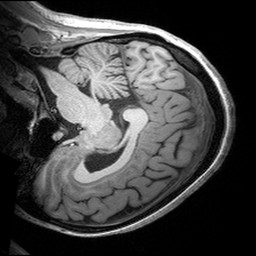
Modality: T1w
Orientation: sagittal
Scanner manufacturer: siemens
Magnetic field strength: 3 T
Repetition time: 2.53 s
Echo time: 0.00299 s